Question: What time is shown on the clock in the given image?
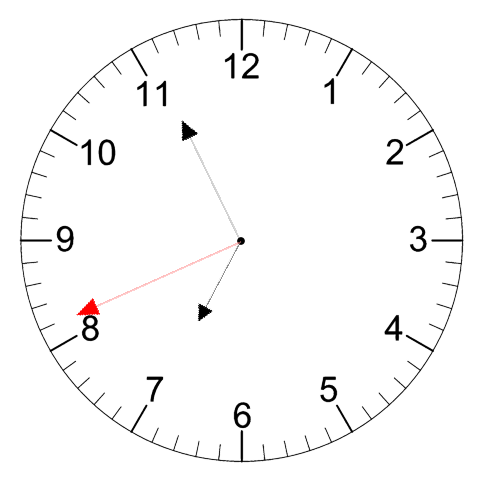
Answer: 06:55:41